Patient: sex M, age 46
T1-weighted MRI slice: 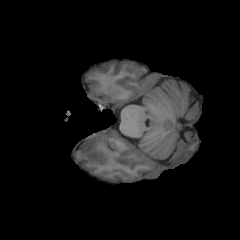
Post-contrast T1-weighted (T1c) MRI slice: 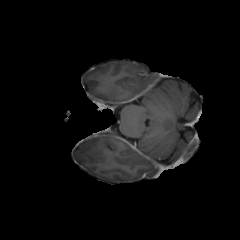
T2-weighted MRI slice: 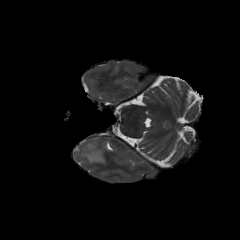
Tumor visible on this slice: yes
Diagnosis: Oligodendroglioma, IDH-mutant, 1p/19q-codeleted
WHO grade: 2